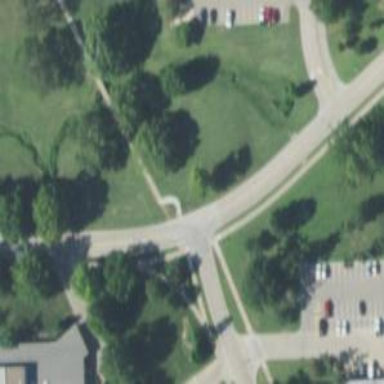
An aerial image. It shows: Road with stop sign.